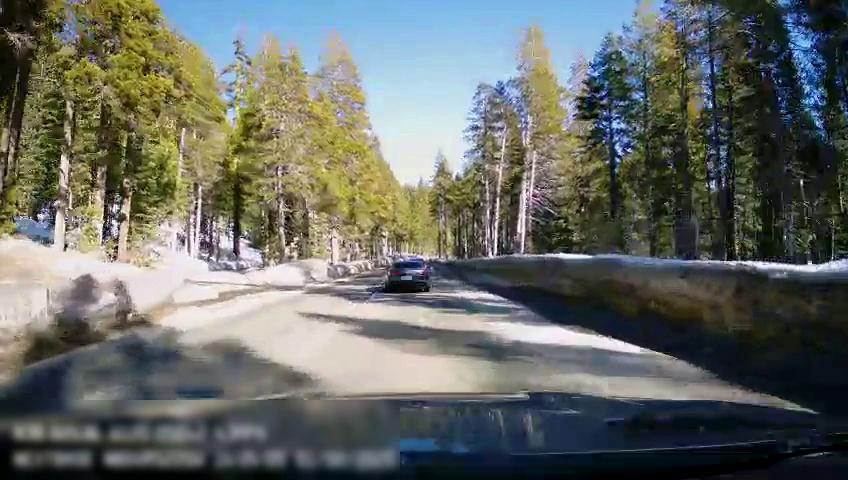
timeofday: Day
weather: Snowy
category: Drivable Space
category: Vehicles | Car